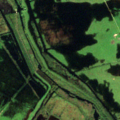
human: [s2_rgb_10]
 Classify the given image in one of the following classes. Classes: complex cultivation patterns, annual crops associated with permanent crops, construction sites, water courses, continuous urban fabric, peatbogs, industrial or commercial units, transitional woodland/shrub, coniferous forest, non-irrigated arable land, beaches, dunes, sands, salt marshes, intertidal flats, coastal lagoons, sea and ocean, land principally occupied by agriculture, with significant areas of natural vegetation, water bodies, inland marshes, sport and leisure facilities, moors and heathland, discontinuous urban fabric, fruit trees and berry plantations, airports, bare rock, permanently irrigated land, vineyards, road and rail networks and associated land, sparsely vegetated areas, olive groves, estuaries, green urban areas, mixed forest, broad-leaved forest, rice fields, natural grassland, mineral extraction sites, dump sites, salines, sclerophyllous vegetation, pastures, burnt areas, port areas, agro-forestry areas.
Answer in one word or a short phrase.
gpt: pastures, transitional woodland/shrub